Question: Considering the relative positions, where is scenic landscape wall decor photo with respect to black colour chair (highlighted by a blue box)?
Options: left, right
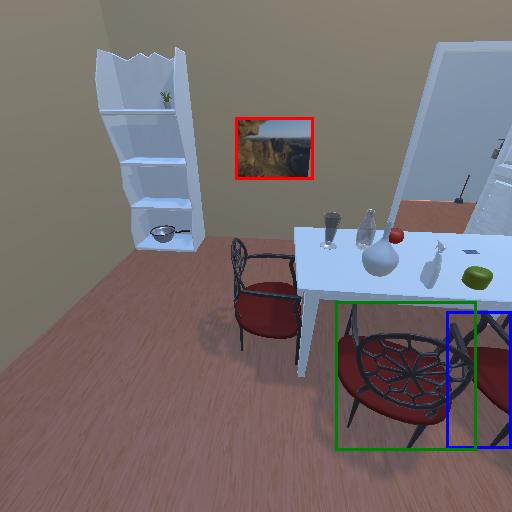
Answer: left